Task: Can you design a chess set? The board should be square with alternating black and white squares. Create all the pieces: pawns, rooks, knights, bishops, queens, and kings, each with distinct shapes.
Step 2000:
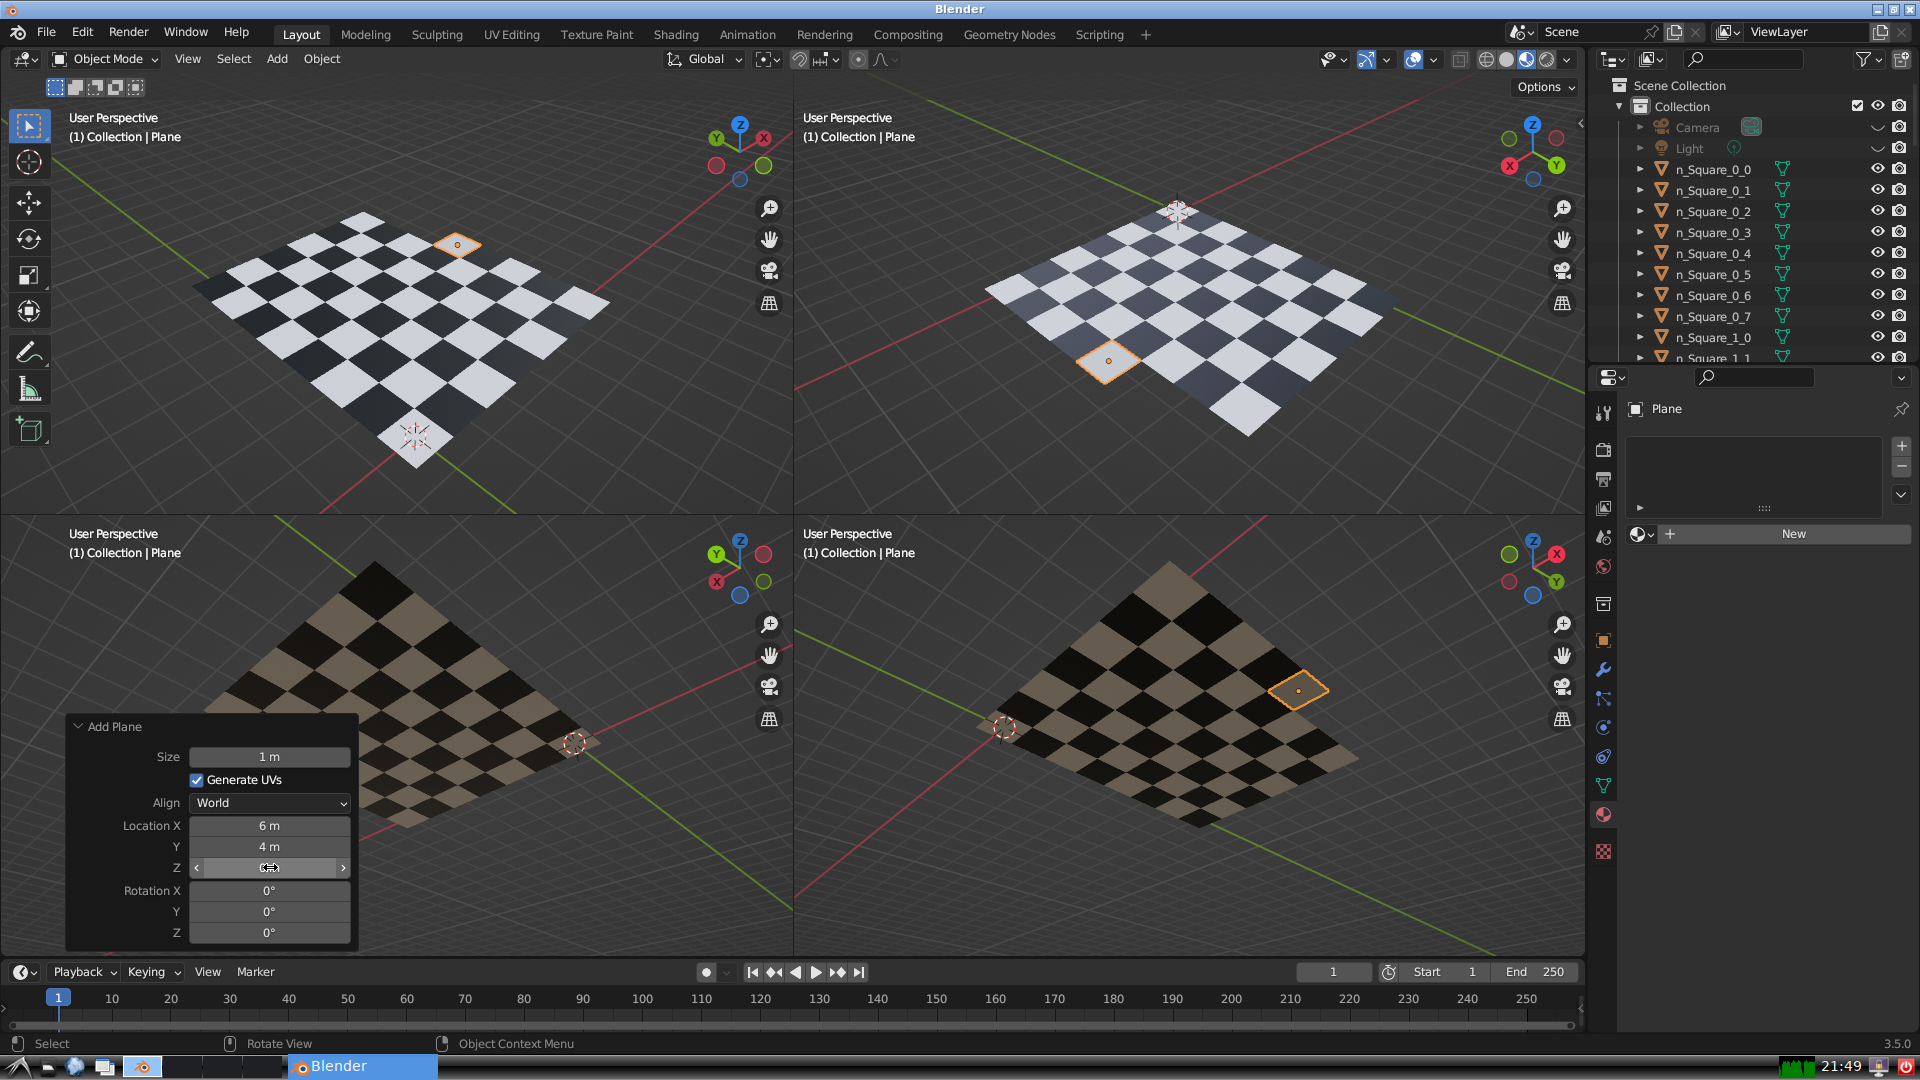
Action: {"mouse_move": [960, 540]}